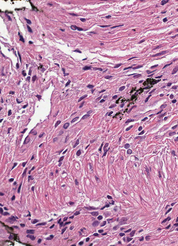
Tumor epithelial tissue: no
Tumor-associated stroma tissue: yes
Normal tissue: no